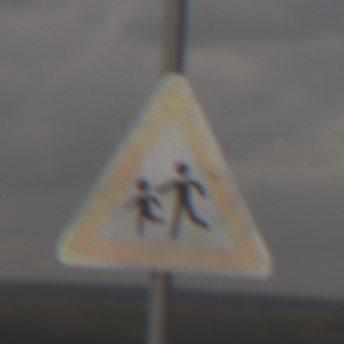
Verkehrszeichen: KinderRechts
Umgebung: Outdoor, Nature
Tageszeit: MorningAfternoon
Wetter: Overcast
Licht: Natural
Jahreszeit: NotSpecified
Kontrast: LowContrast